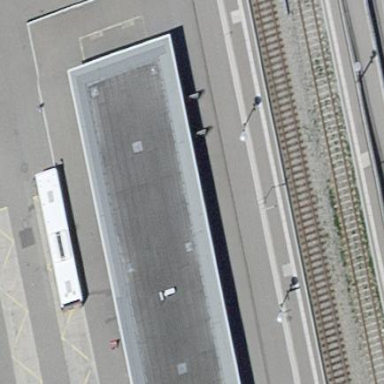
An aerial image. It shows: Flat-roofed transportation building.